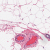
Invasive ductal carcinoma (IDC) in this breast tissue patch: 0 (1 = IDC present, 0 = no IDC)